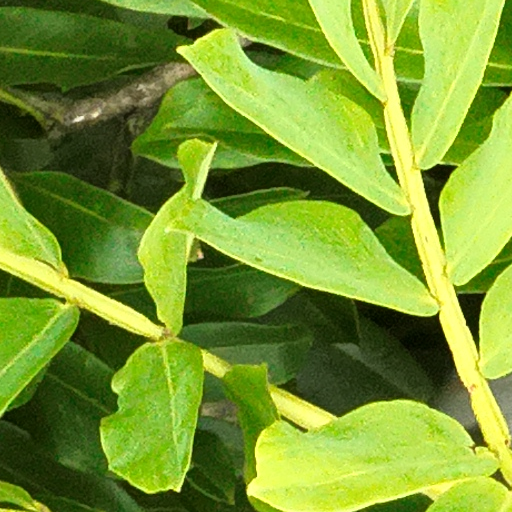
Species: Dipteryx oleifera
GBIF accepted scientific name: Dipteryx oleifera
Crown area (m\u00b2): 185.809